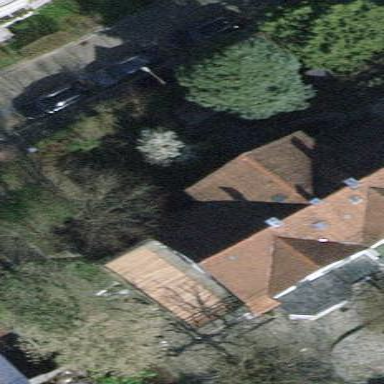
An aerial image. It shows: Semidetached house.